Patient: sex M, age 71
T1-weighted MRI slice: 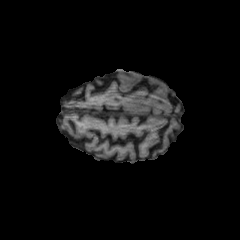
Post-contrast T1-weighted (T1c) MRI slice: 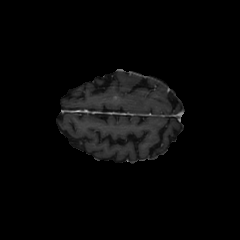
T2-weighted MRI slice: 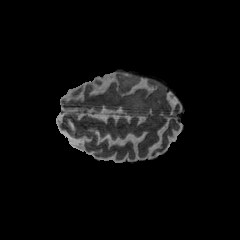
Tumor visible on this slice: yes
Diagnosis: Glioblastoma, IDH-wildtype
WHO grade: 4